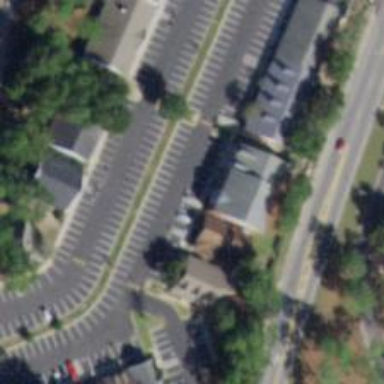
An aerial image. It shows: Parking space is available.